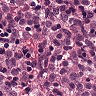
Metastatic tissue present: yes